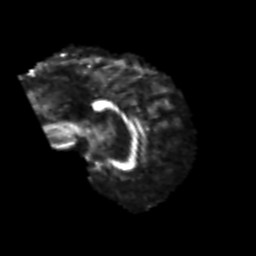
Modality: FA
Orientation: sagittal
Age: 45
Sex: male
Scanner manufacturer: siemens
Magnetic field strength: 3 T
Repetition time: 4.999 s
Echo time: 0.07946 s